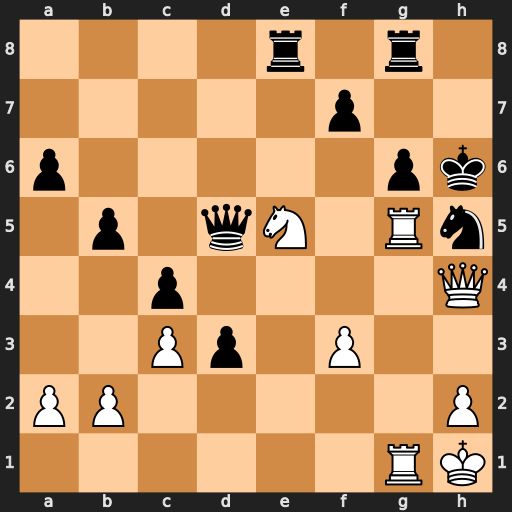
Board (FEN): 4r1r1/5p2/p5pk/1p1qN1Rn/2p4Q/2Pp1P2/PP5P/6RK
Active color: w
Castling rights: -
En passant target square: -
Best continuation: Ng4+ Kg7 Rxd5